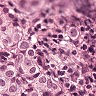
Metastatic tissue present: yes